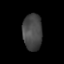
Tissue: lung
Cell type: T cells
Senescence score: 0.1645
Nuclear area (px): 697
Mean DAPI intensity: 70.435